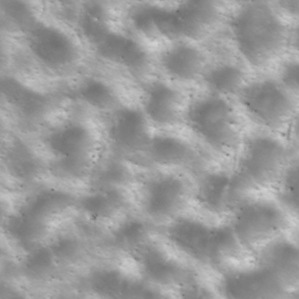
Label: non_frost